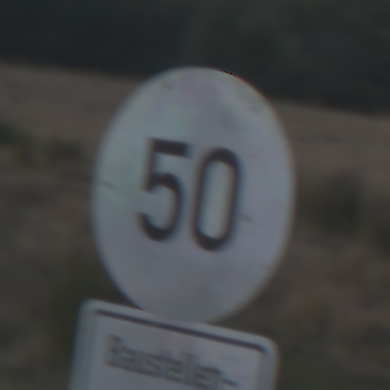
Verkehrszeichen: Geschwindigkeit50
Zusatzzeichen unten: HinweiseAufGefahrenDurchVerbaleAngabe6
Umgebung: Outdoor, Nature
Tageszeit: SunriseSunset
Wetter: Clear
Licht: Natural
Jahreszeit: Winter
Kontrast: LowContrast